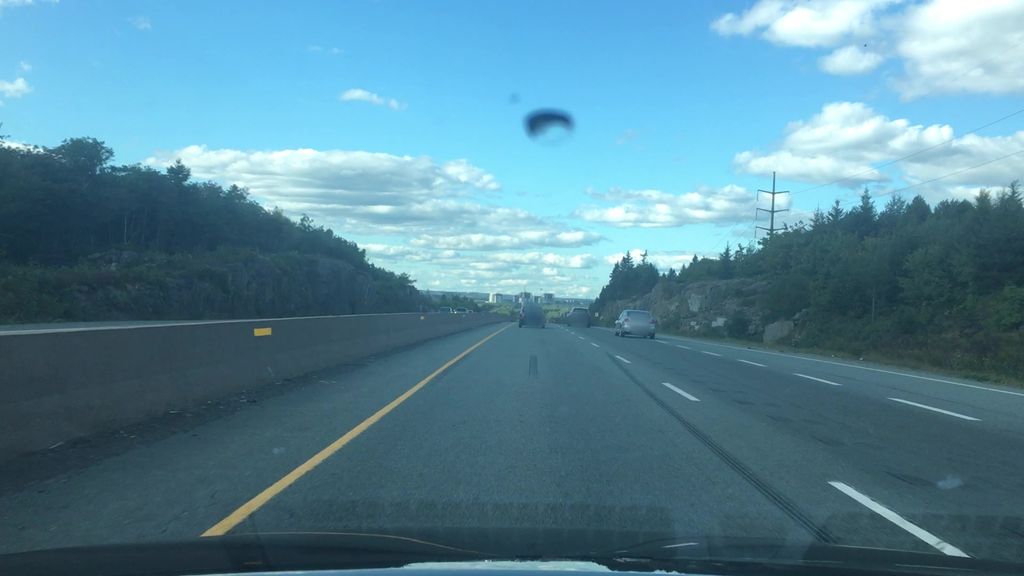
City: halifax